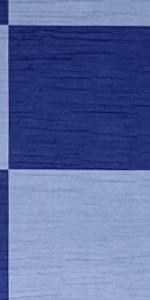
Label: Empty